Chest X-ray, AP view. Patient: 70 years old, sex M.
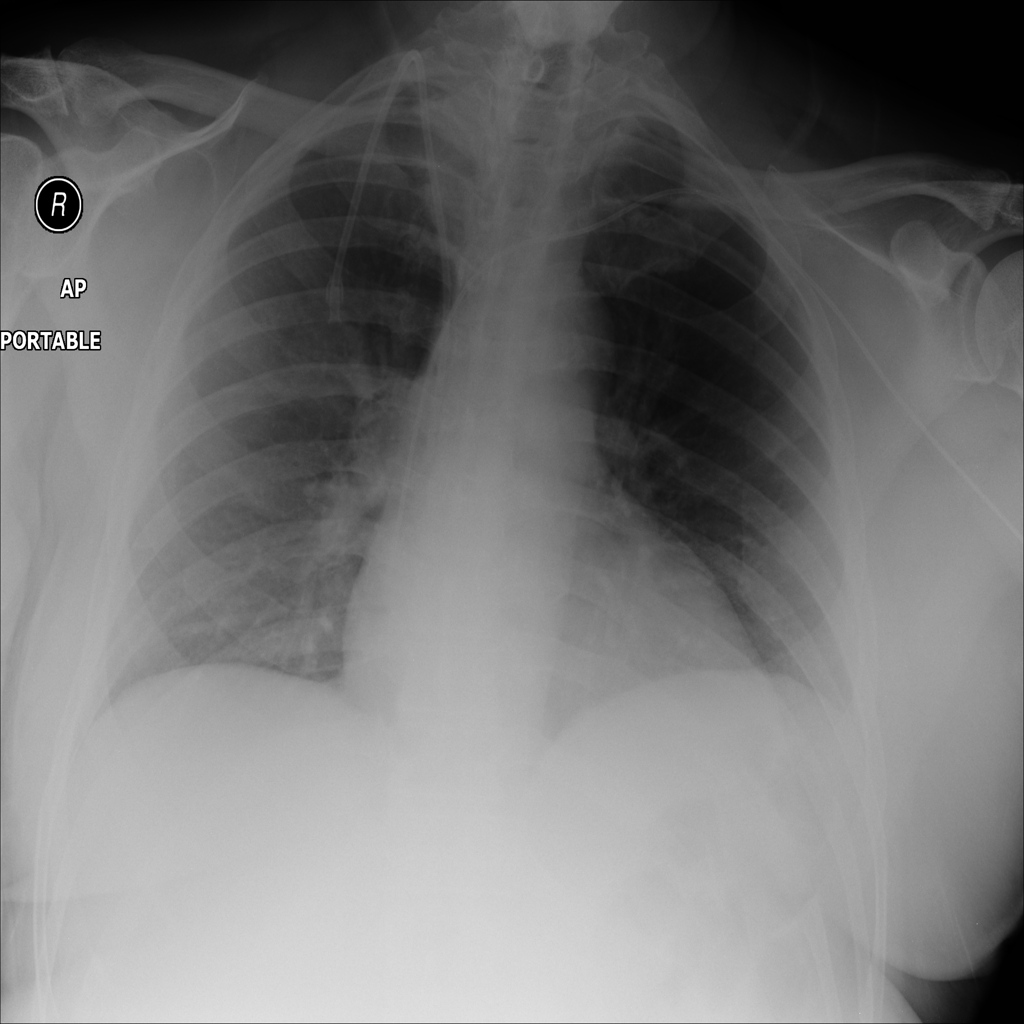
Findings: No Finding